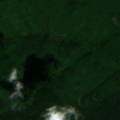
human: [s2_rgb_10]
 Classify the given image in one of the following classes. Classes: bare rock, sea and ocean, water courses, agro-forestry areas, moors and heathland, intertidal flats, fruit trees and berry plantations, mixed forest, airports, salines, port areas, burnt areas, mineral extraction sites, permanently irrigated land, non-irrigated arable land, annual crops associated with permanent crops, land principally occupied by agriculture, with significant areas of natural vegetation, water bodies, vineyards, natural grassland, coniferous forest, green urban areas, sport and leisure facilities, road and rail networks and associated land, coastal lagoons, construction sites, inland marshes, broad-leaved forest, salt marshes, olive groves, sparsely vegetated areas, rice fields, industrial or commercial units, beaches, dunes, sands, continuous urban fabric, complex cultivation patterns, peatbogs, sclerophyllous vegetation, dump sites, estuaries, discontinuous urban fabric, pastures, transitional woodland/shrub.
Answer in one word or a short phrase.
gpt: broad-leaved forest, transitional woodland/shrub